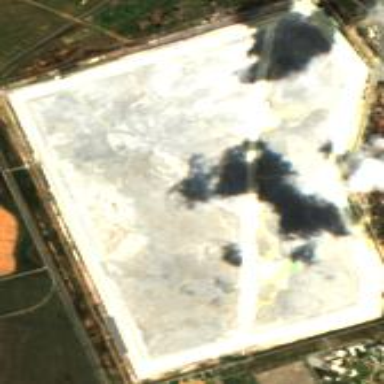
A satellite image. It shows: Landfill area with tailings reservoir.